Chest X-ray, AP view. Patient: 64 years old, sex M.
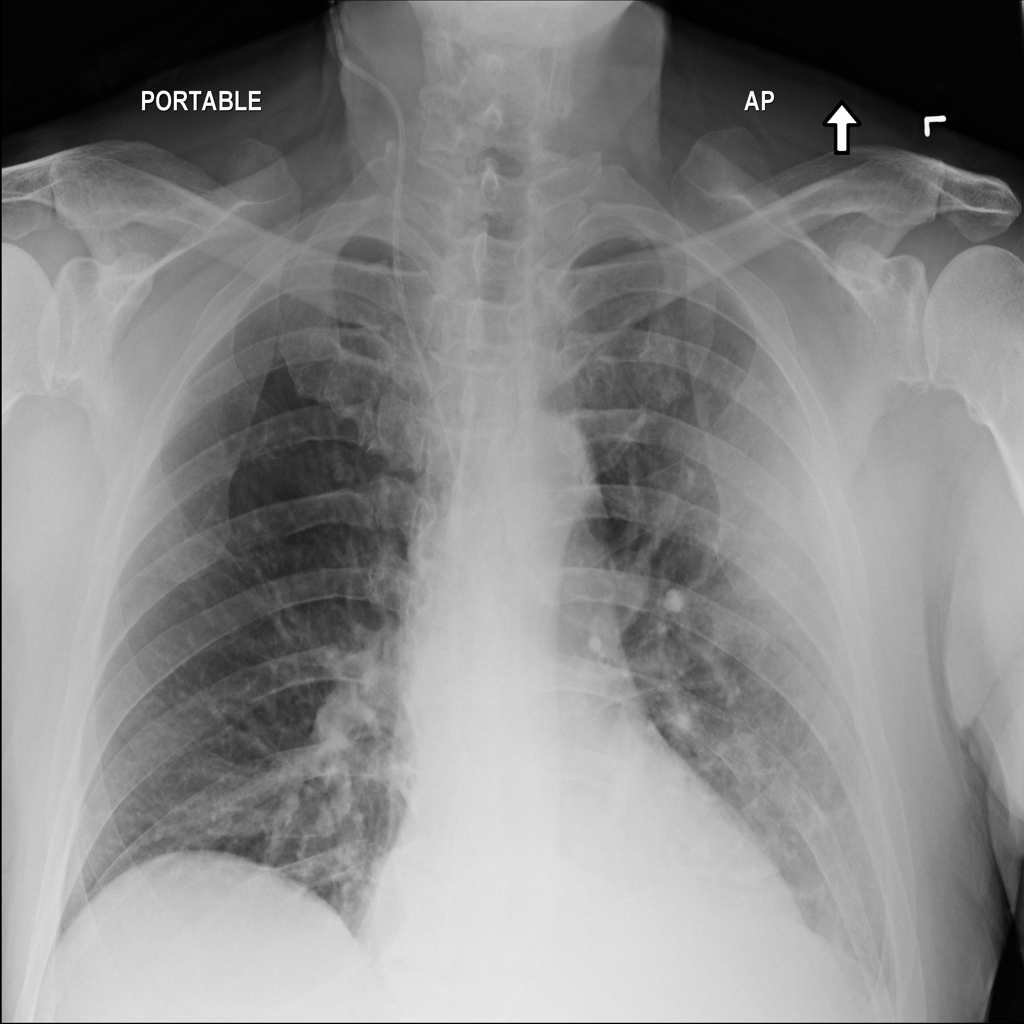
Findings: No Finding